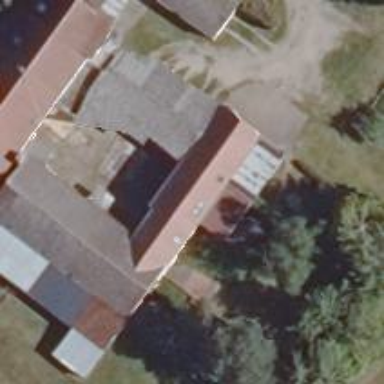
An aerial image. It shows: Building.